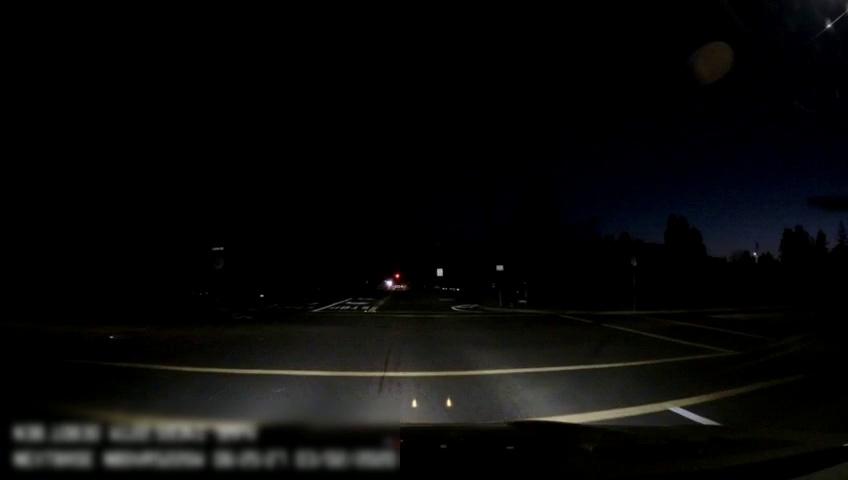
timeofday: Night
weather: Other
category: Drivable Space
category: Vehicles | SUV
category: Lanes | Alternate Lane
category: Lanes | Alternate Lane
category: Lanes | Current Lane
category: Lanes | Alternate Lane